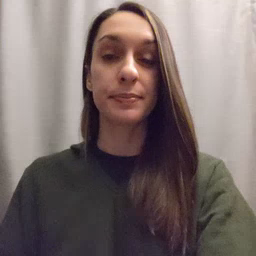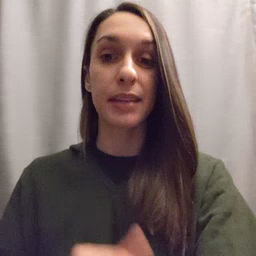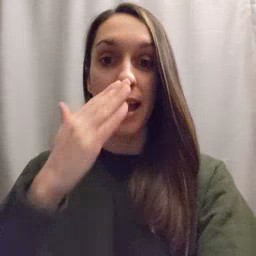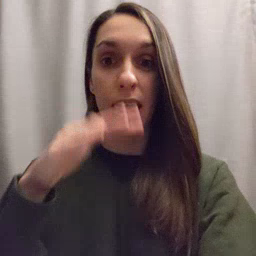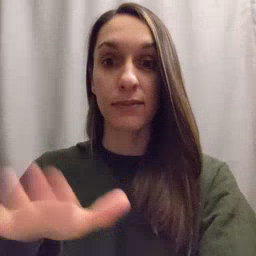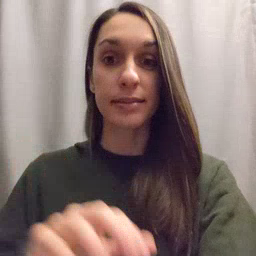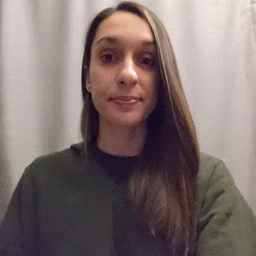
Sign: elephant